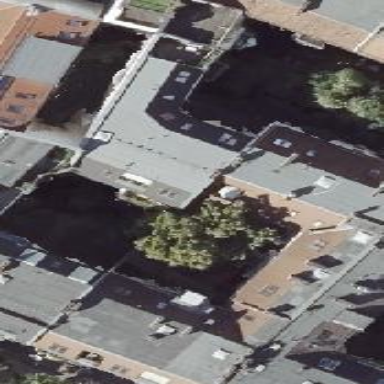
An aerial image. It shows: Residential building with red gambrel roof made of roof tiles. The building itself has grey color.